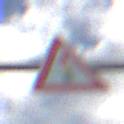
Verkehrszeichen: Lichtzeichenanlage
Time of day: Midday
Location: Outdoor (Nature)
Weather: PartlyCloudy
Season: NotSpecified
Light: Natural